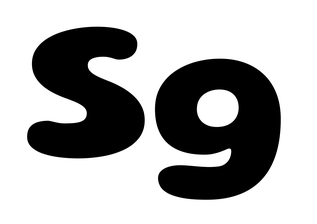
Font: Gluten_Bold